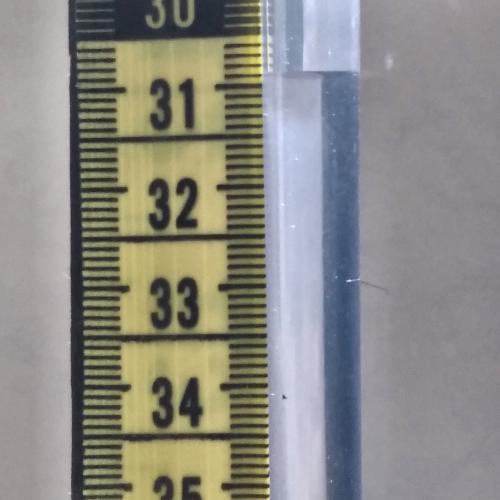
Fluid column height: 30.9 cm